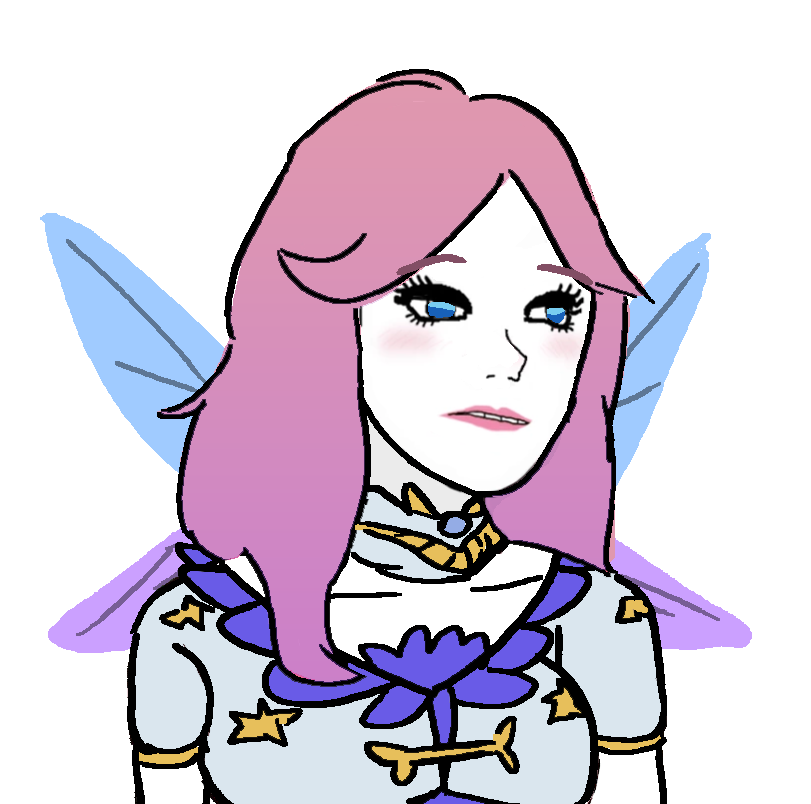
Label: 5_Daddys_Girl